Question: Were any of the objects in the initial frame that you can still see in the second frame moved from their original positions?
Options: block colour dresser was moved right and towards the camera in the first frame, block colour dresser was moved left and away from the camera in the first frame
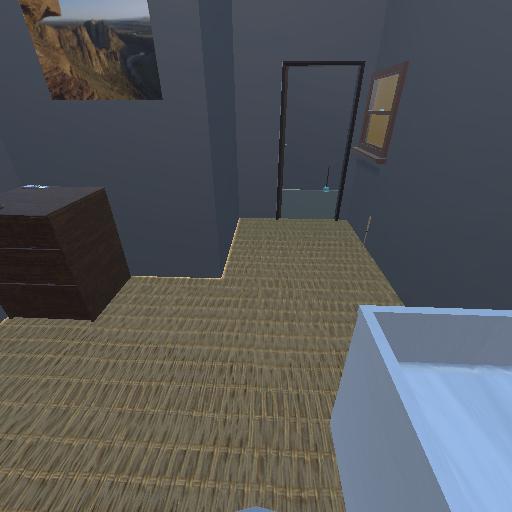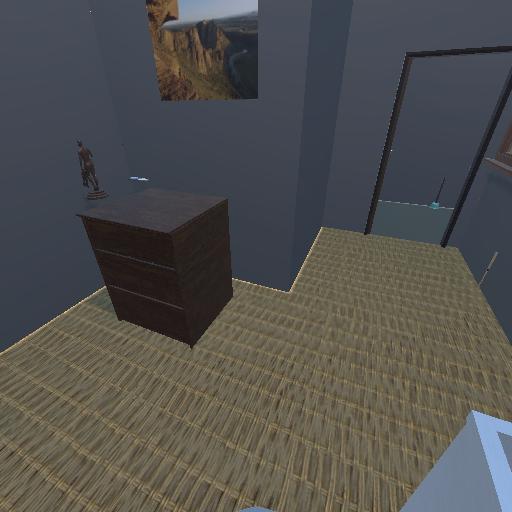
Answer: block colour dresser was moved right and towards the camera in the first frame